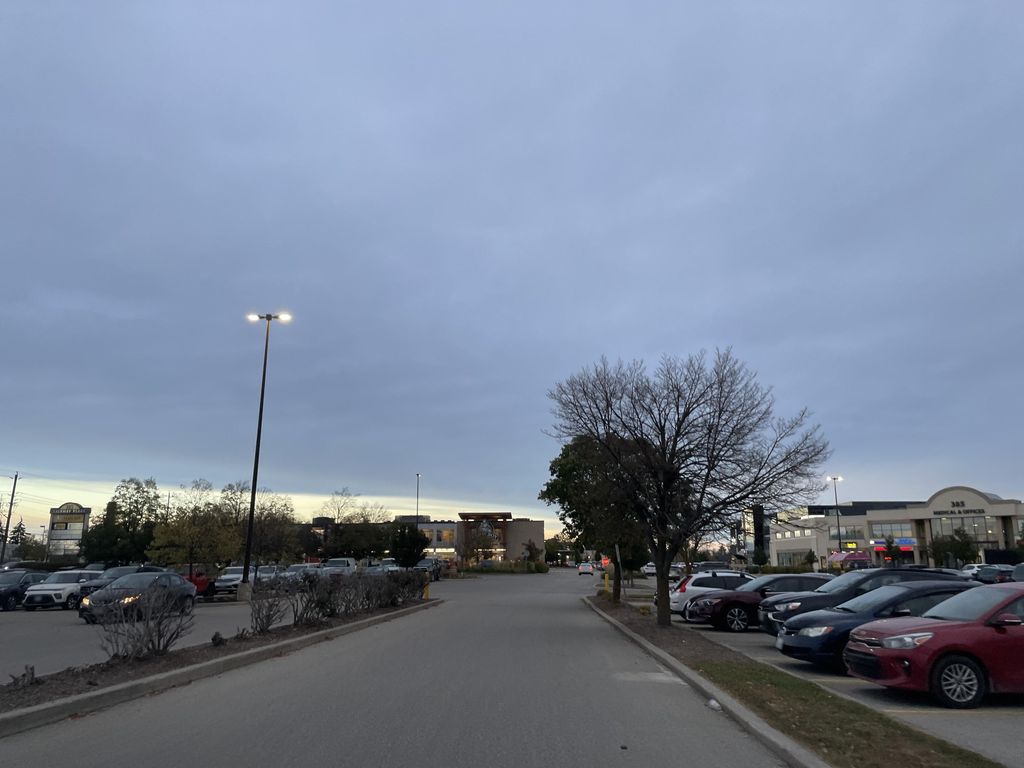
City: kitchener-waterloo